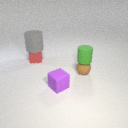
small purple rubber cube to the left of small brown rubber sphere